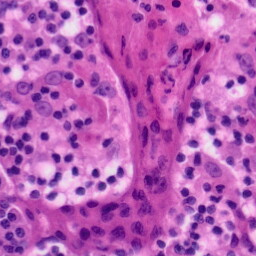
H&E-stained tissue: Tonsil